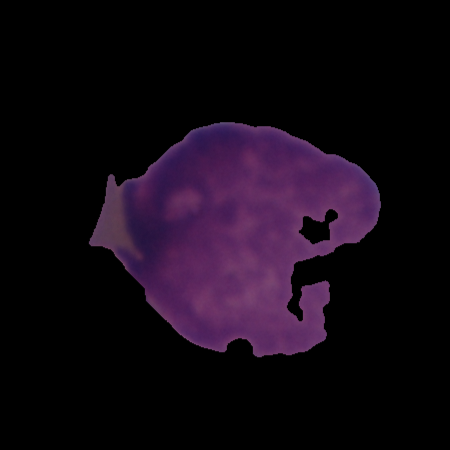
Label: cancer